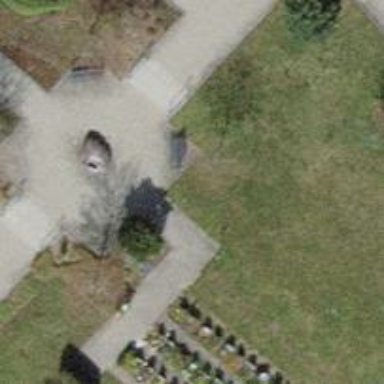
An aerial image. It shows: Fountain.